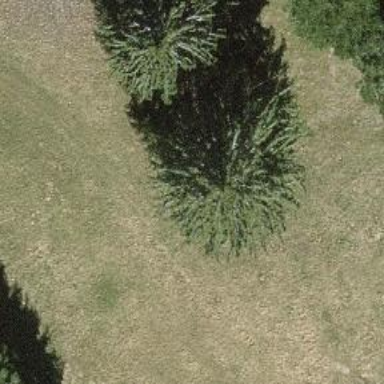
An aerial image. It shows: Beautiful tree in nature.